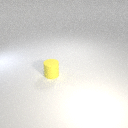
small yellow rubber cylinder